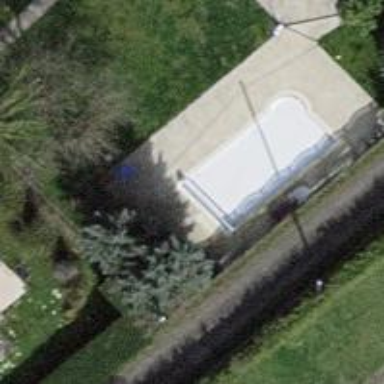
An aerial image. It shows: Swimming pool located in leisure land.